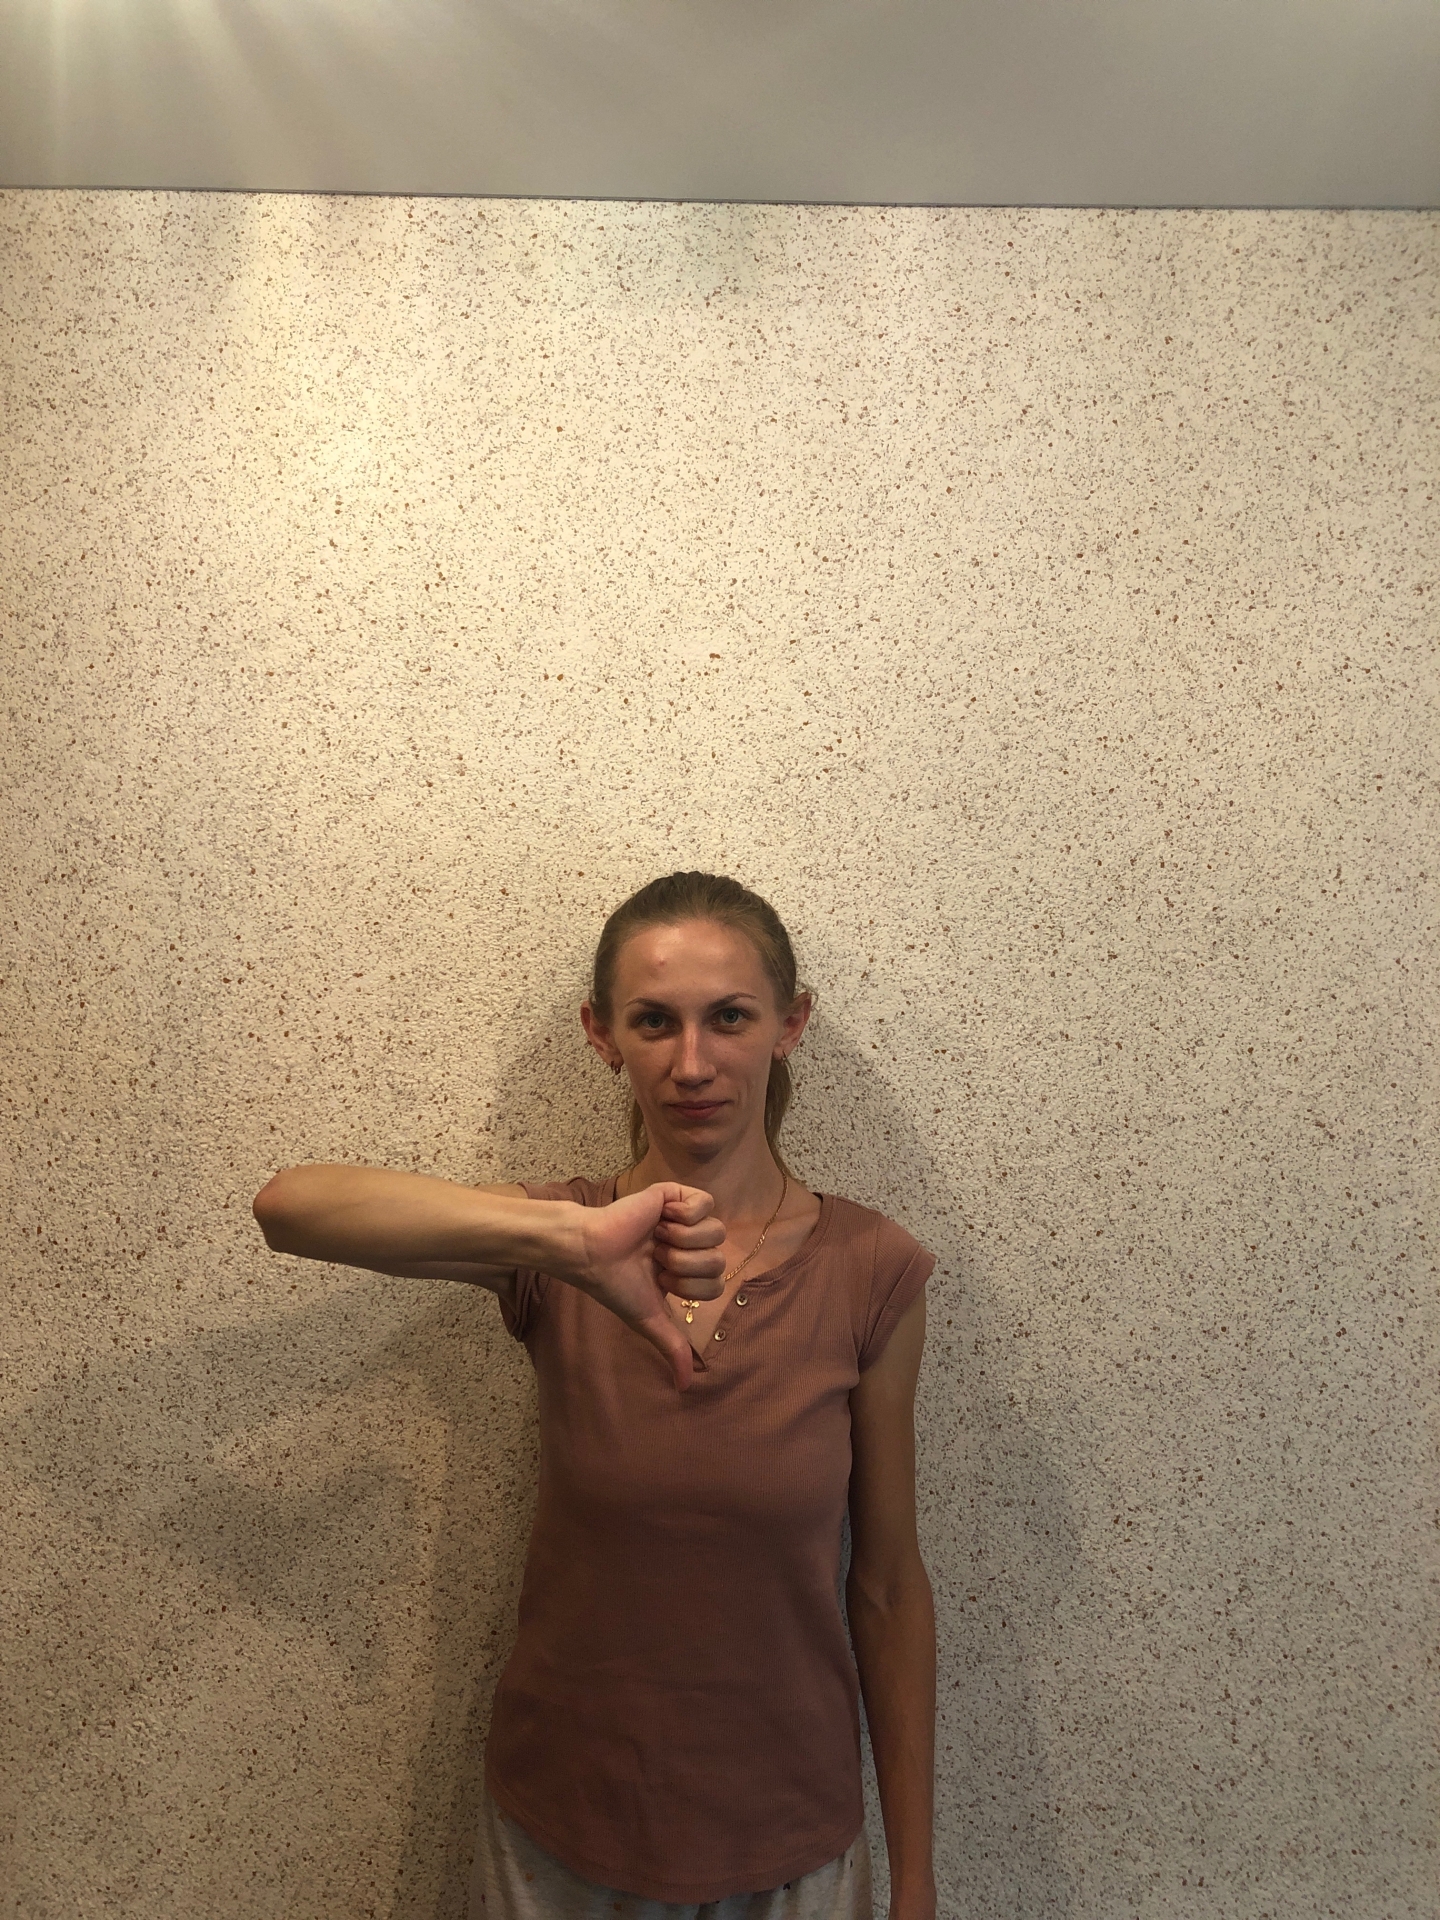
Label: clear